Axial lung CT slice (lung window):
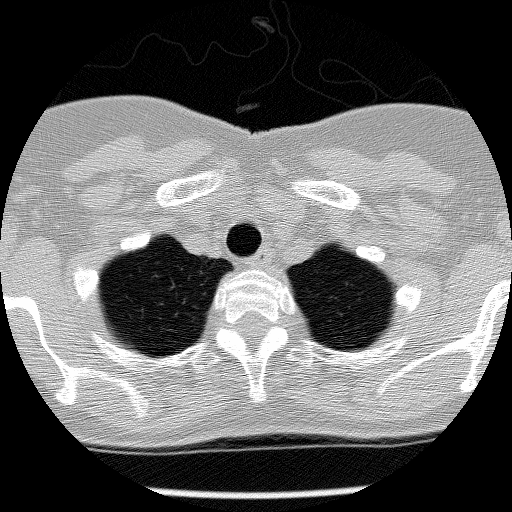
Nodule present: no